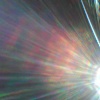
Label: sunburn